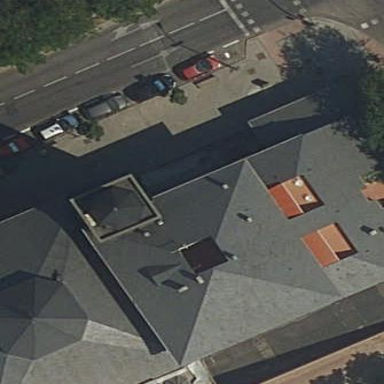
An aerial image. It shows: Building with hipped roof.